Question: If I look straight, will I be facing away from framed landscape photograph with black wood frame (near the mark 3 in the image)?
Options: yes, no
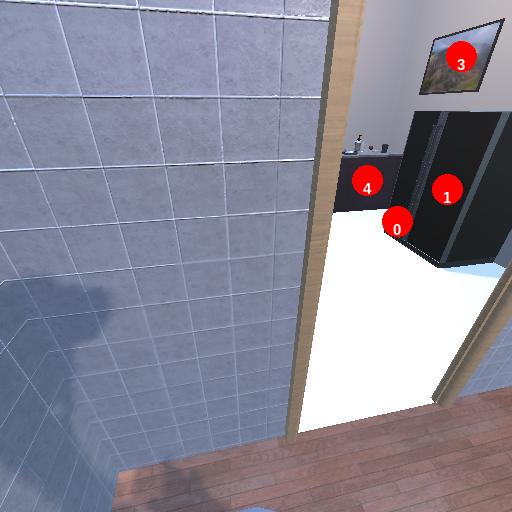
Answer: yes